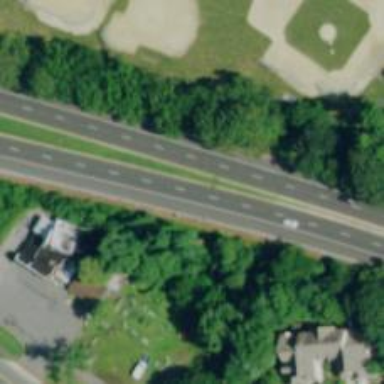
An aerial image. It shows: Trunk highway.